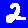
Digit: 2